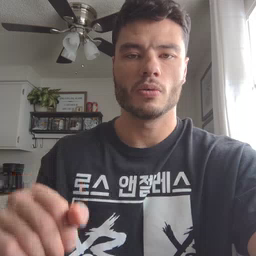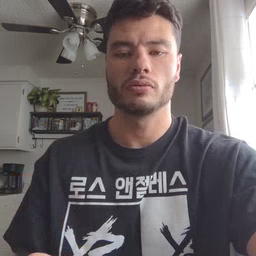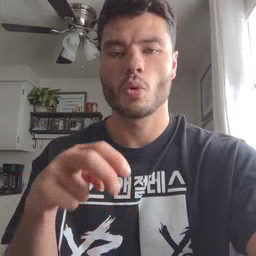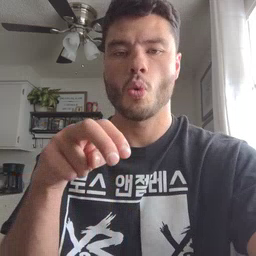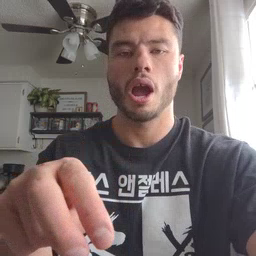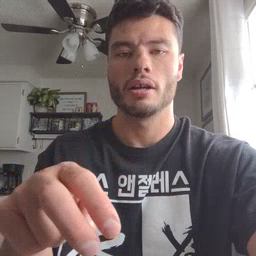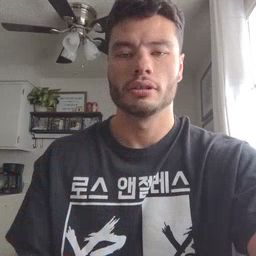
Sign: ride